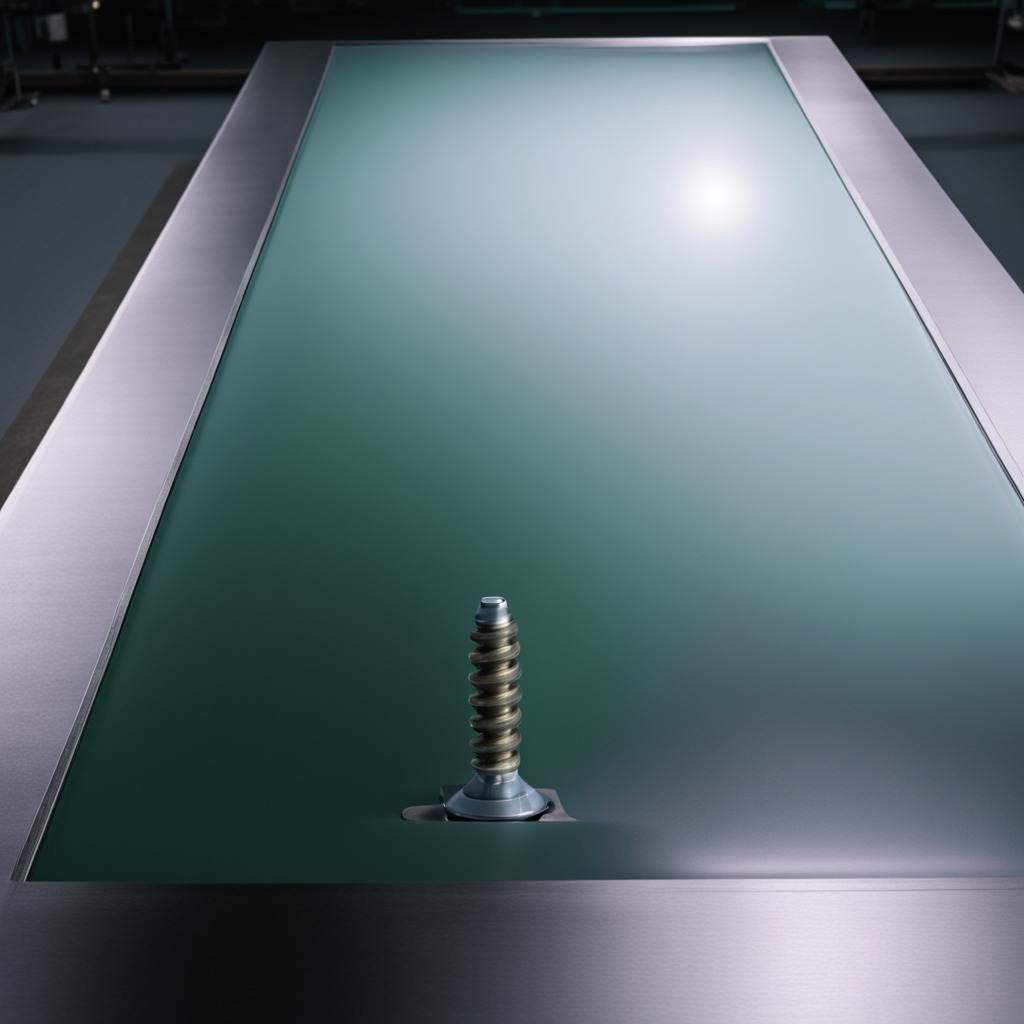
A metal screw is lying on a clean empty table in a railway signal maintenance room lit by harsh overhead fluorescents photorealistic surface textures crisp shadows high dynamic range